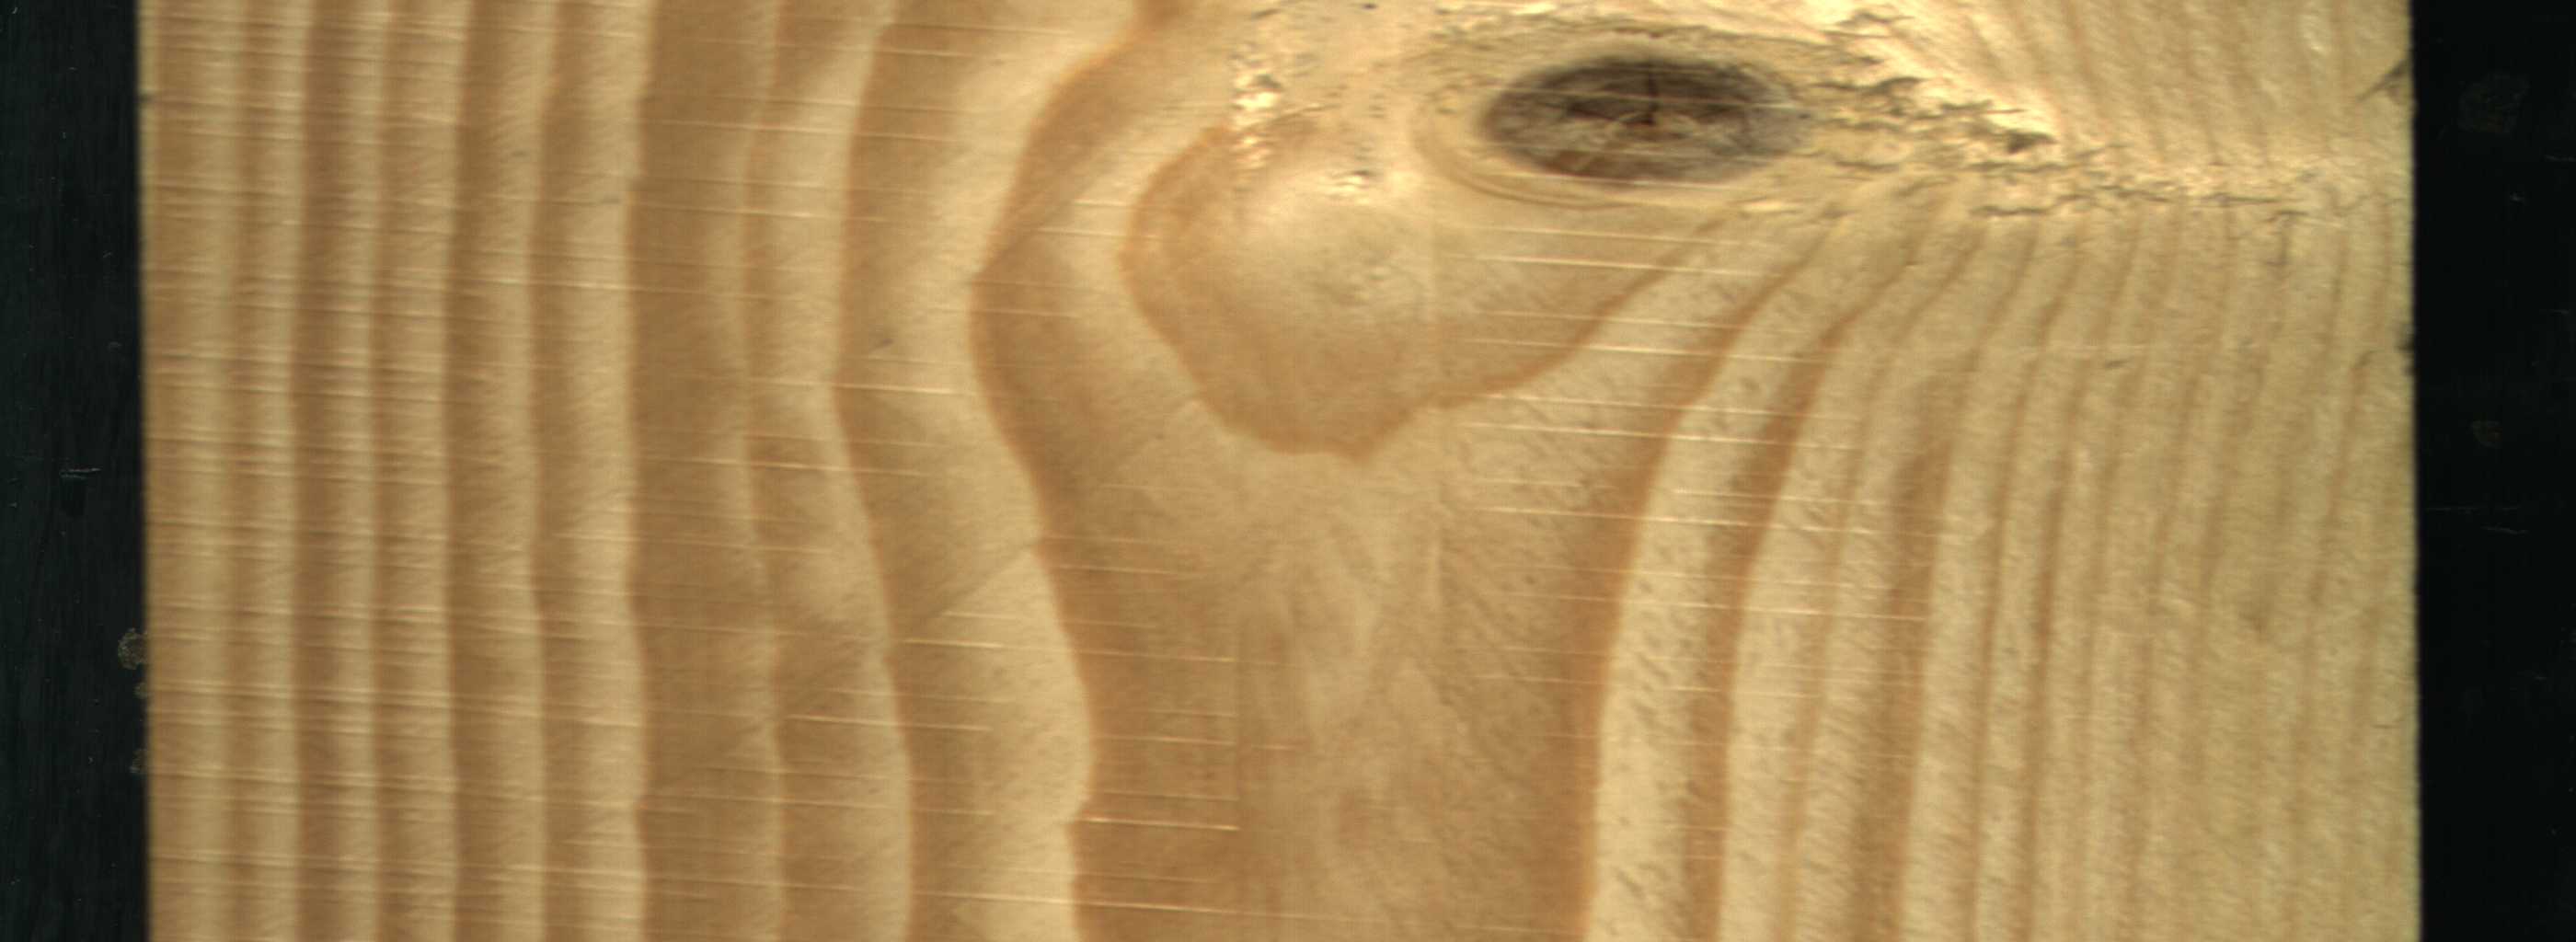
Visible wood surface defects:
knot_with_crack